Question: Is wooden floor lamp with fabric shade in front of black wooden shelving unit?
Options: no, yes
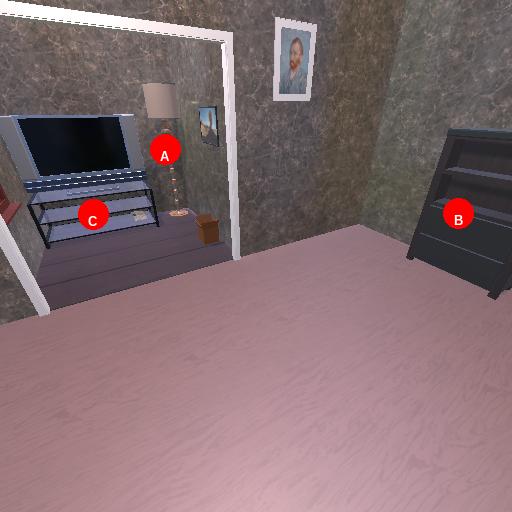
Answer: no